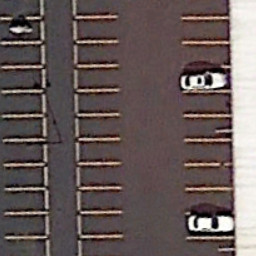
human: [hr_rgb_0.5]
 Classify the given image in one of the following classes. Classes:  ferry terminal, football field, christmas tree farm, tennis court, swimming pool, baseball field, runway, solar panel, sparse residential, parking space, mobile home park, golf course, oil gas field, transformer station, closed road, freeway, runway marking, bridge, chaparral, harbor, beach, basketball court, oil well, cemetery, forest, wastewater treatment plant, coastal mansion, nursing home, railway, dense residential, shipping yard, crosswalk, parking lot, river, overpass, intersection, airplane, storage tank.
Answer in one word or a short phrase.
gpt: parking space